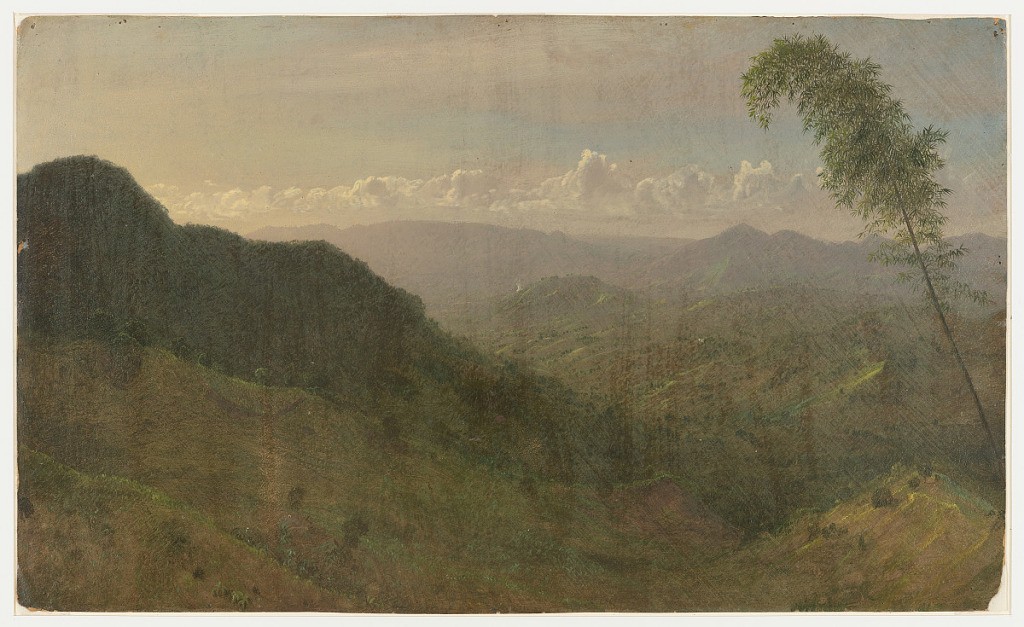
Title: Valley and Mountain View, Jamaica
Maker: Frederic Edwin Church, American, 1826–1900
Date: May–September 1865
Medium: Brush and oil, graphite on paperboard
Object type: Drawing
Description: Landscape sketch showing an expansive view of a lush valley in Jamaica surrounded by steep mountains. In the foreground, the nearby grassy slope descends toward the middle distance, where it meets another steeper and darker ridge with a rounded peak at left. At right, a tall bamboo tree bends diagonally into the scene, framing a view of a green, rolling landscape that extends toward rugged mountains on the horizon. A small plume of smoke is visible on the left slope of the small hill at center. Above, a bank of low lying, puffy clouds stretch horizontally across the horizon while hazy clouds otherwise fill the sky.